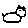
Label: cat